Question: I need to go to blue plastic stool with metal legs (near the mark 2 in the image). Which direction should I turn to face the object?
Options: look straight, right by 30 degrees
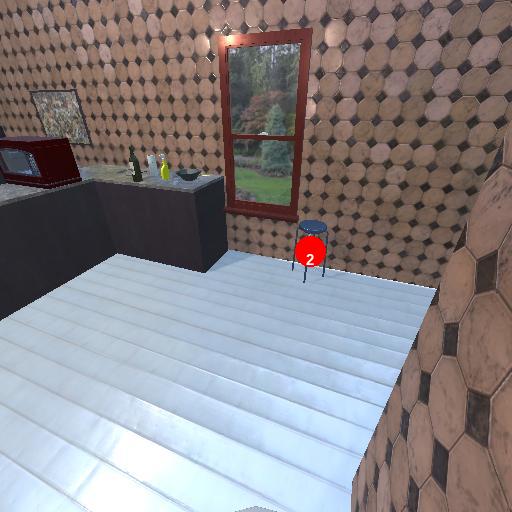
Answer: look straight